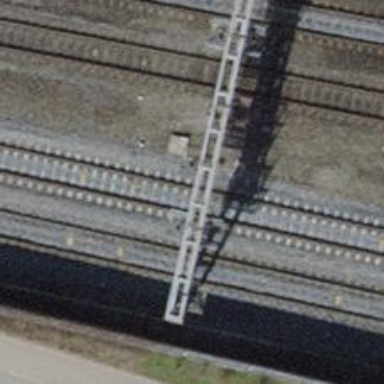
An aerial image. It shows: Railway track with contact line for electrification.